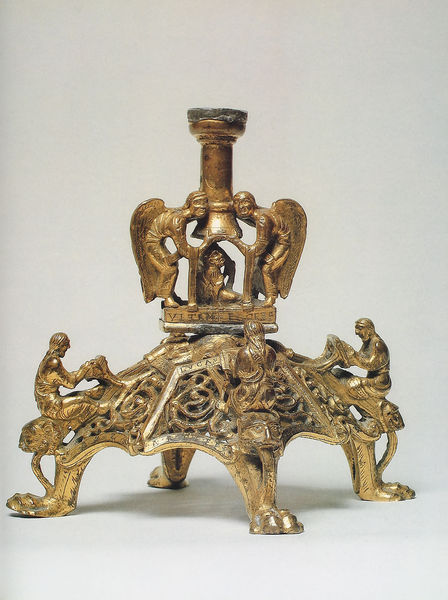
Titel: Kreuzfuß
Institution: Chur, Domschatz
Schlagwörter: flügel, mann, schatten, gelb, menschen, sitzen, köpfe, licht, männer, schwarz, säule, ornament, halten, mensch, tragen, kirche, figur, gold, personen, person, engel, ranken, skulptur, beine, reiten, füße, schrift, figuren, inschrift, lesen, ornamente, kerze, kerzen, leuchter, metall, pfoten, bronze, foto, fotografie, messing, buch, vergoldet, stand, beten, gebet, kerzenständer, kerzenhalter, kerzenleuchter, schnörkel, handwerk, glocke, ständer, löwe, käfig, guss, fotographie, kunsthandwerk, schaft, schildkröte, standfuß, metal, tatzen, verzierungen, christentum, kandelaber, latein, hören, schrif, pranken, sänfte, evangelisten, löwenfüße, schmiedearbeit, vita, lucas, inschrfit, weißer hintergrund, wabe, pratzen, webe, standfus